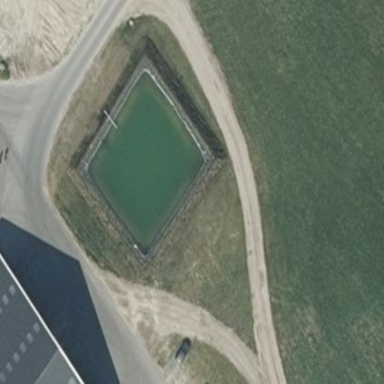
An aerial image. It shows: Reservoir of water.